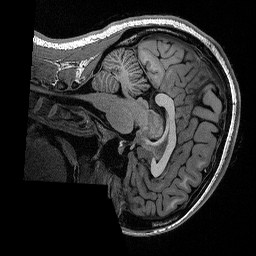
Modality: T1w
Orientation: sagittal
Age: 22
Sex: female
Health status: healthy
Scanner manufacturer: siemens
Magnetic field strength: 1.5 T
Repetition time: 2.73 s
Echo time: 0.00357 s